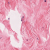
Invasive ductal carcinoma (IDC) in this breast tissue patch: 0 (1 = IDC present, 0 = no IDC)